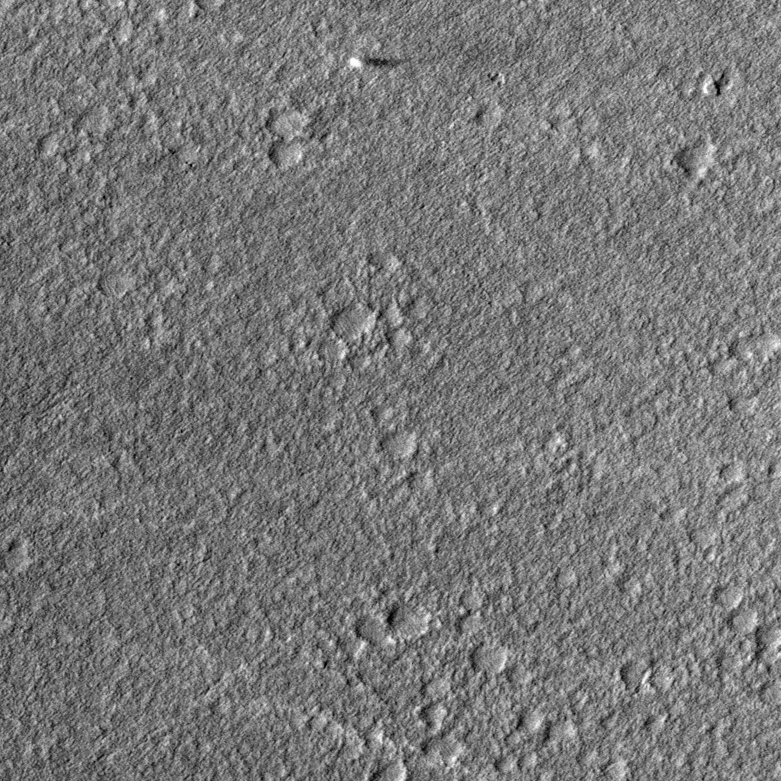
Label: dustdevil